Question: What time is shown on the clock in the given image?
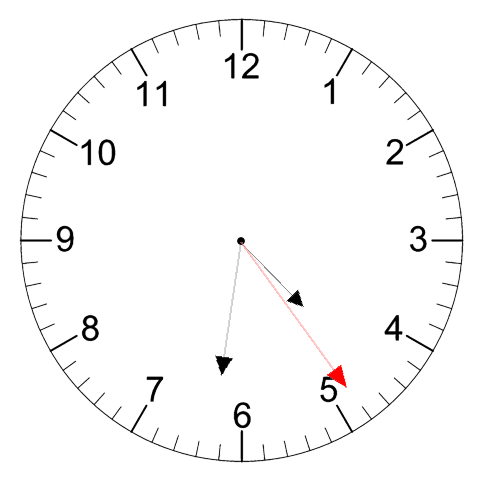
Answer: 04:31:24